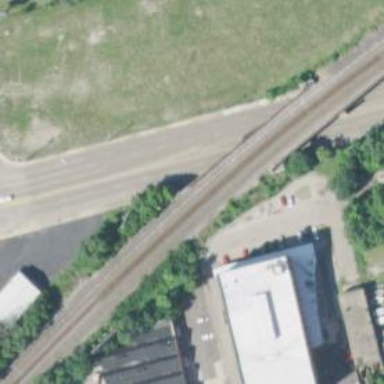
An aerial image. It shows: Railway tracks on embankment.